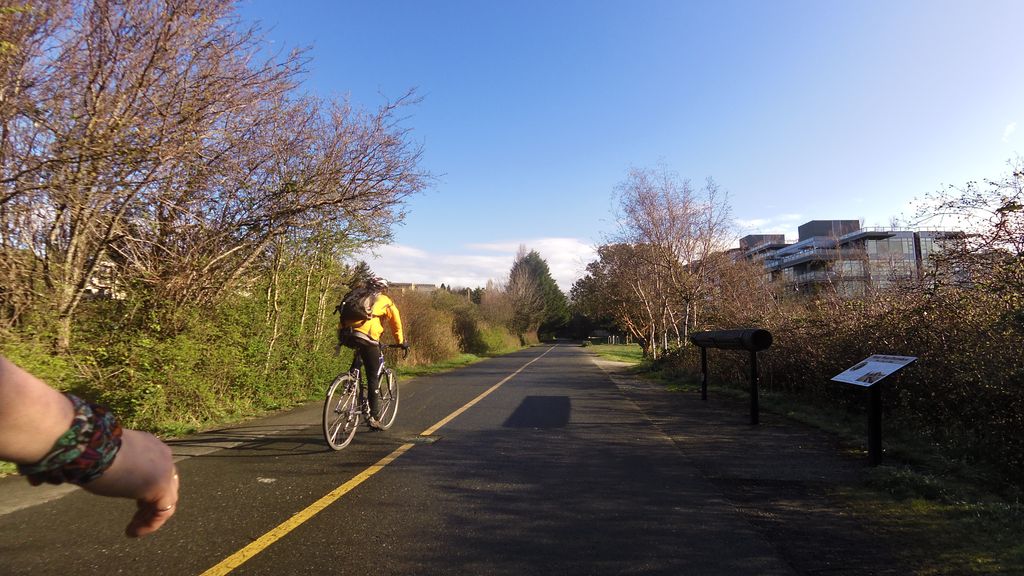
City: victoria